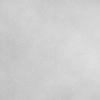
Atmospheric dust classification: dusty